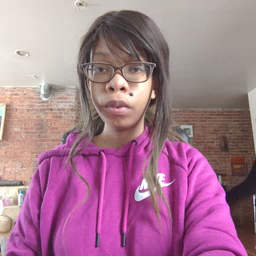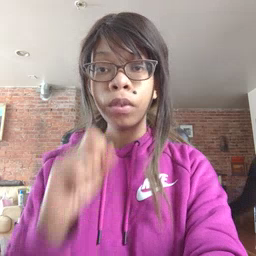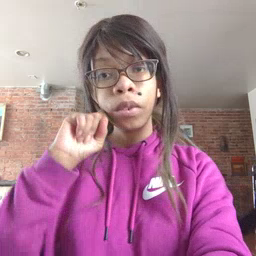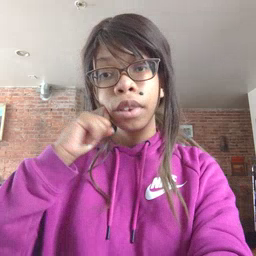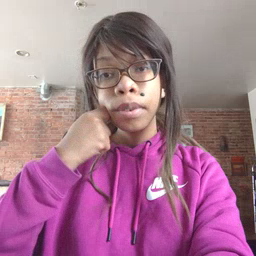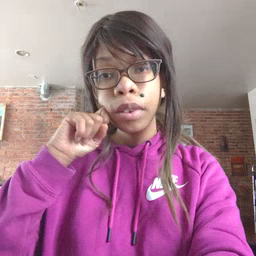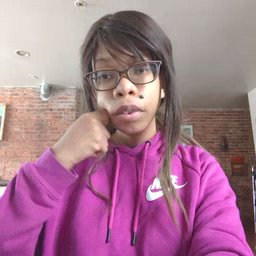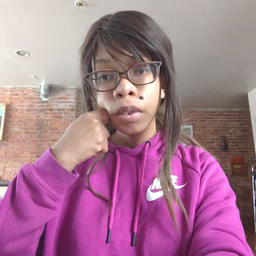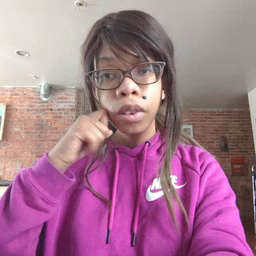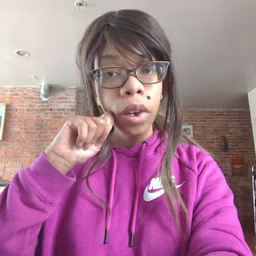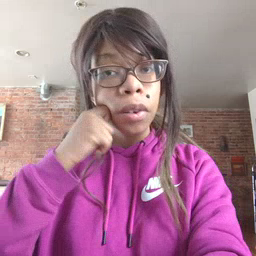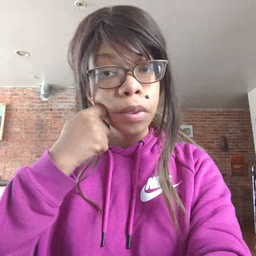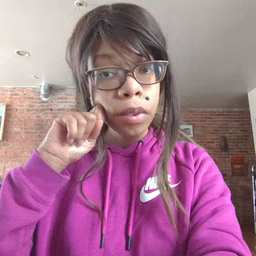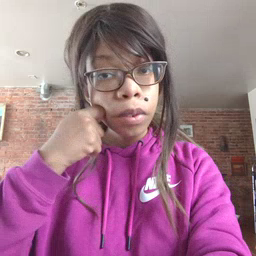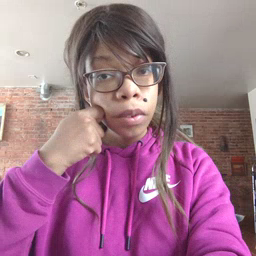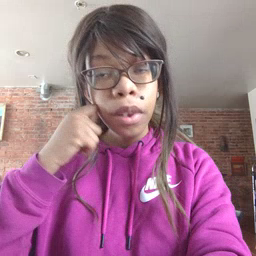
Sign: apple